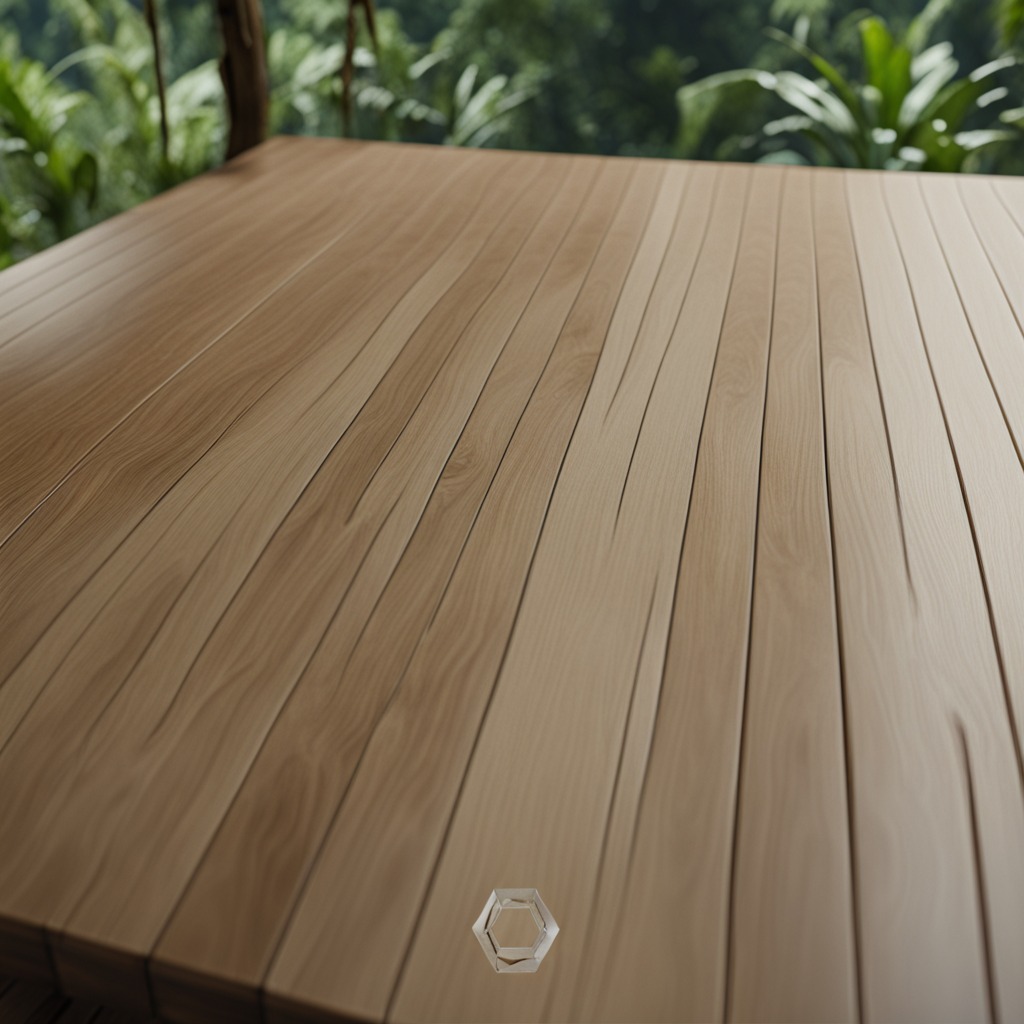
A metal nut is lying on the wooden table inside a jungle field workshop tent humid ambient light worn but.